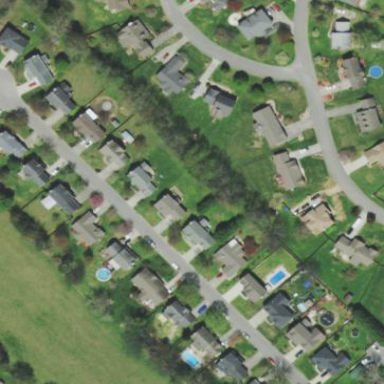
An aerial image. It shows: Residential area composed of single-family homes.